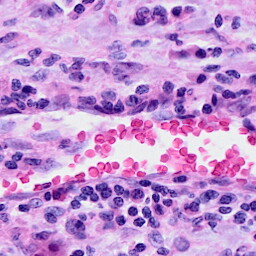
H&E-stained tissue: Cervix